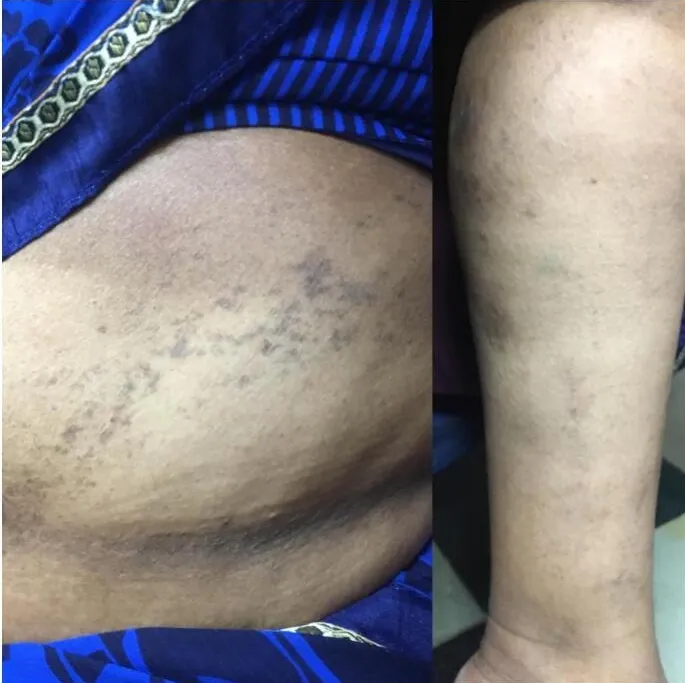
Improvement in patient condition post 9 week follow up.
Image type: medical_photograph (skin_photograph)